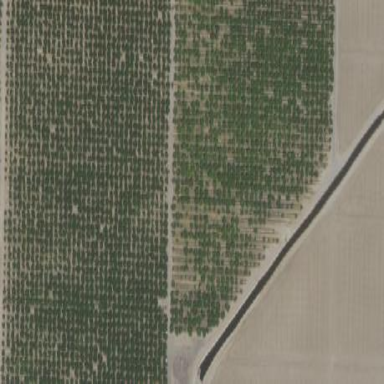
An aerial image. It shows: Orchard filled with nectarine trees.